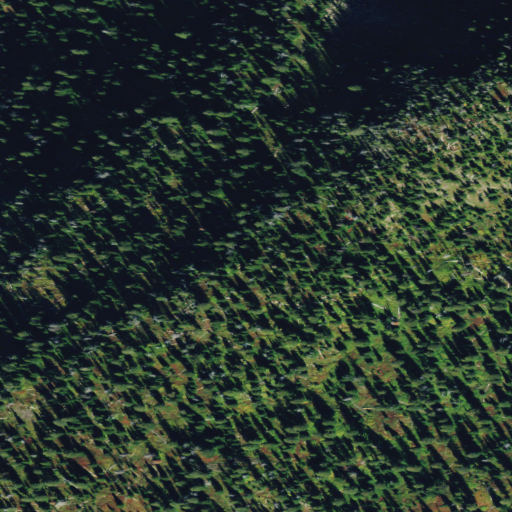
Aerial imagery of ridge(s) in Montana named Doris Ridge containing evergreen forest and mixed forest